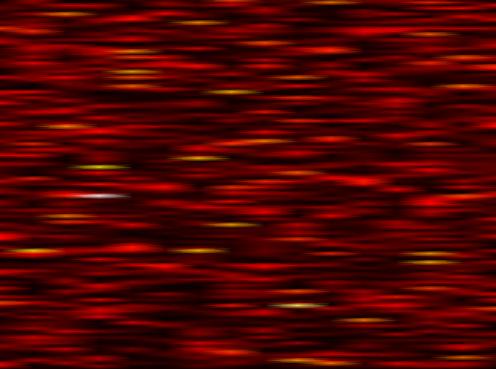
Label: UFMC